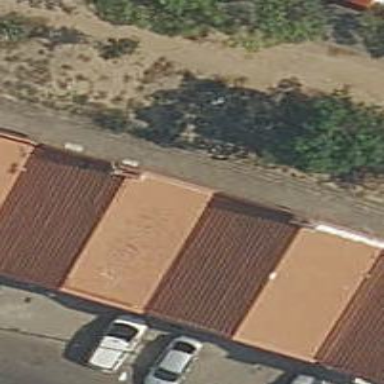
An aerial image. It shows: Industrial building with gabled roof.